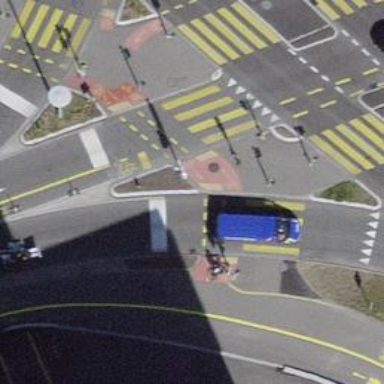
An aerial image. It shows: Road with traffic signals.